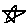
Label: star